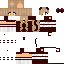
A female human skin with medium skin, wearing brown long hair dressed in a blue hoodie and black pants, featuring a closed mouth.